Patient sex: F
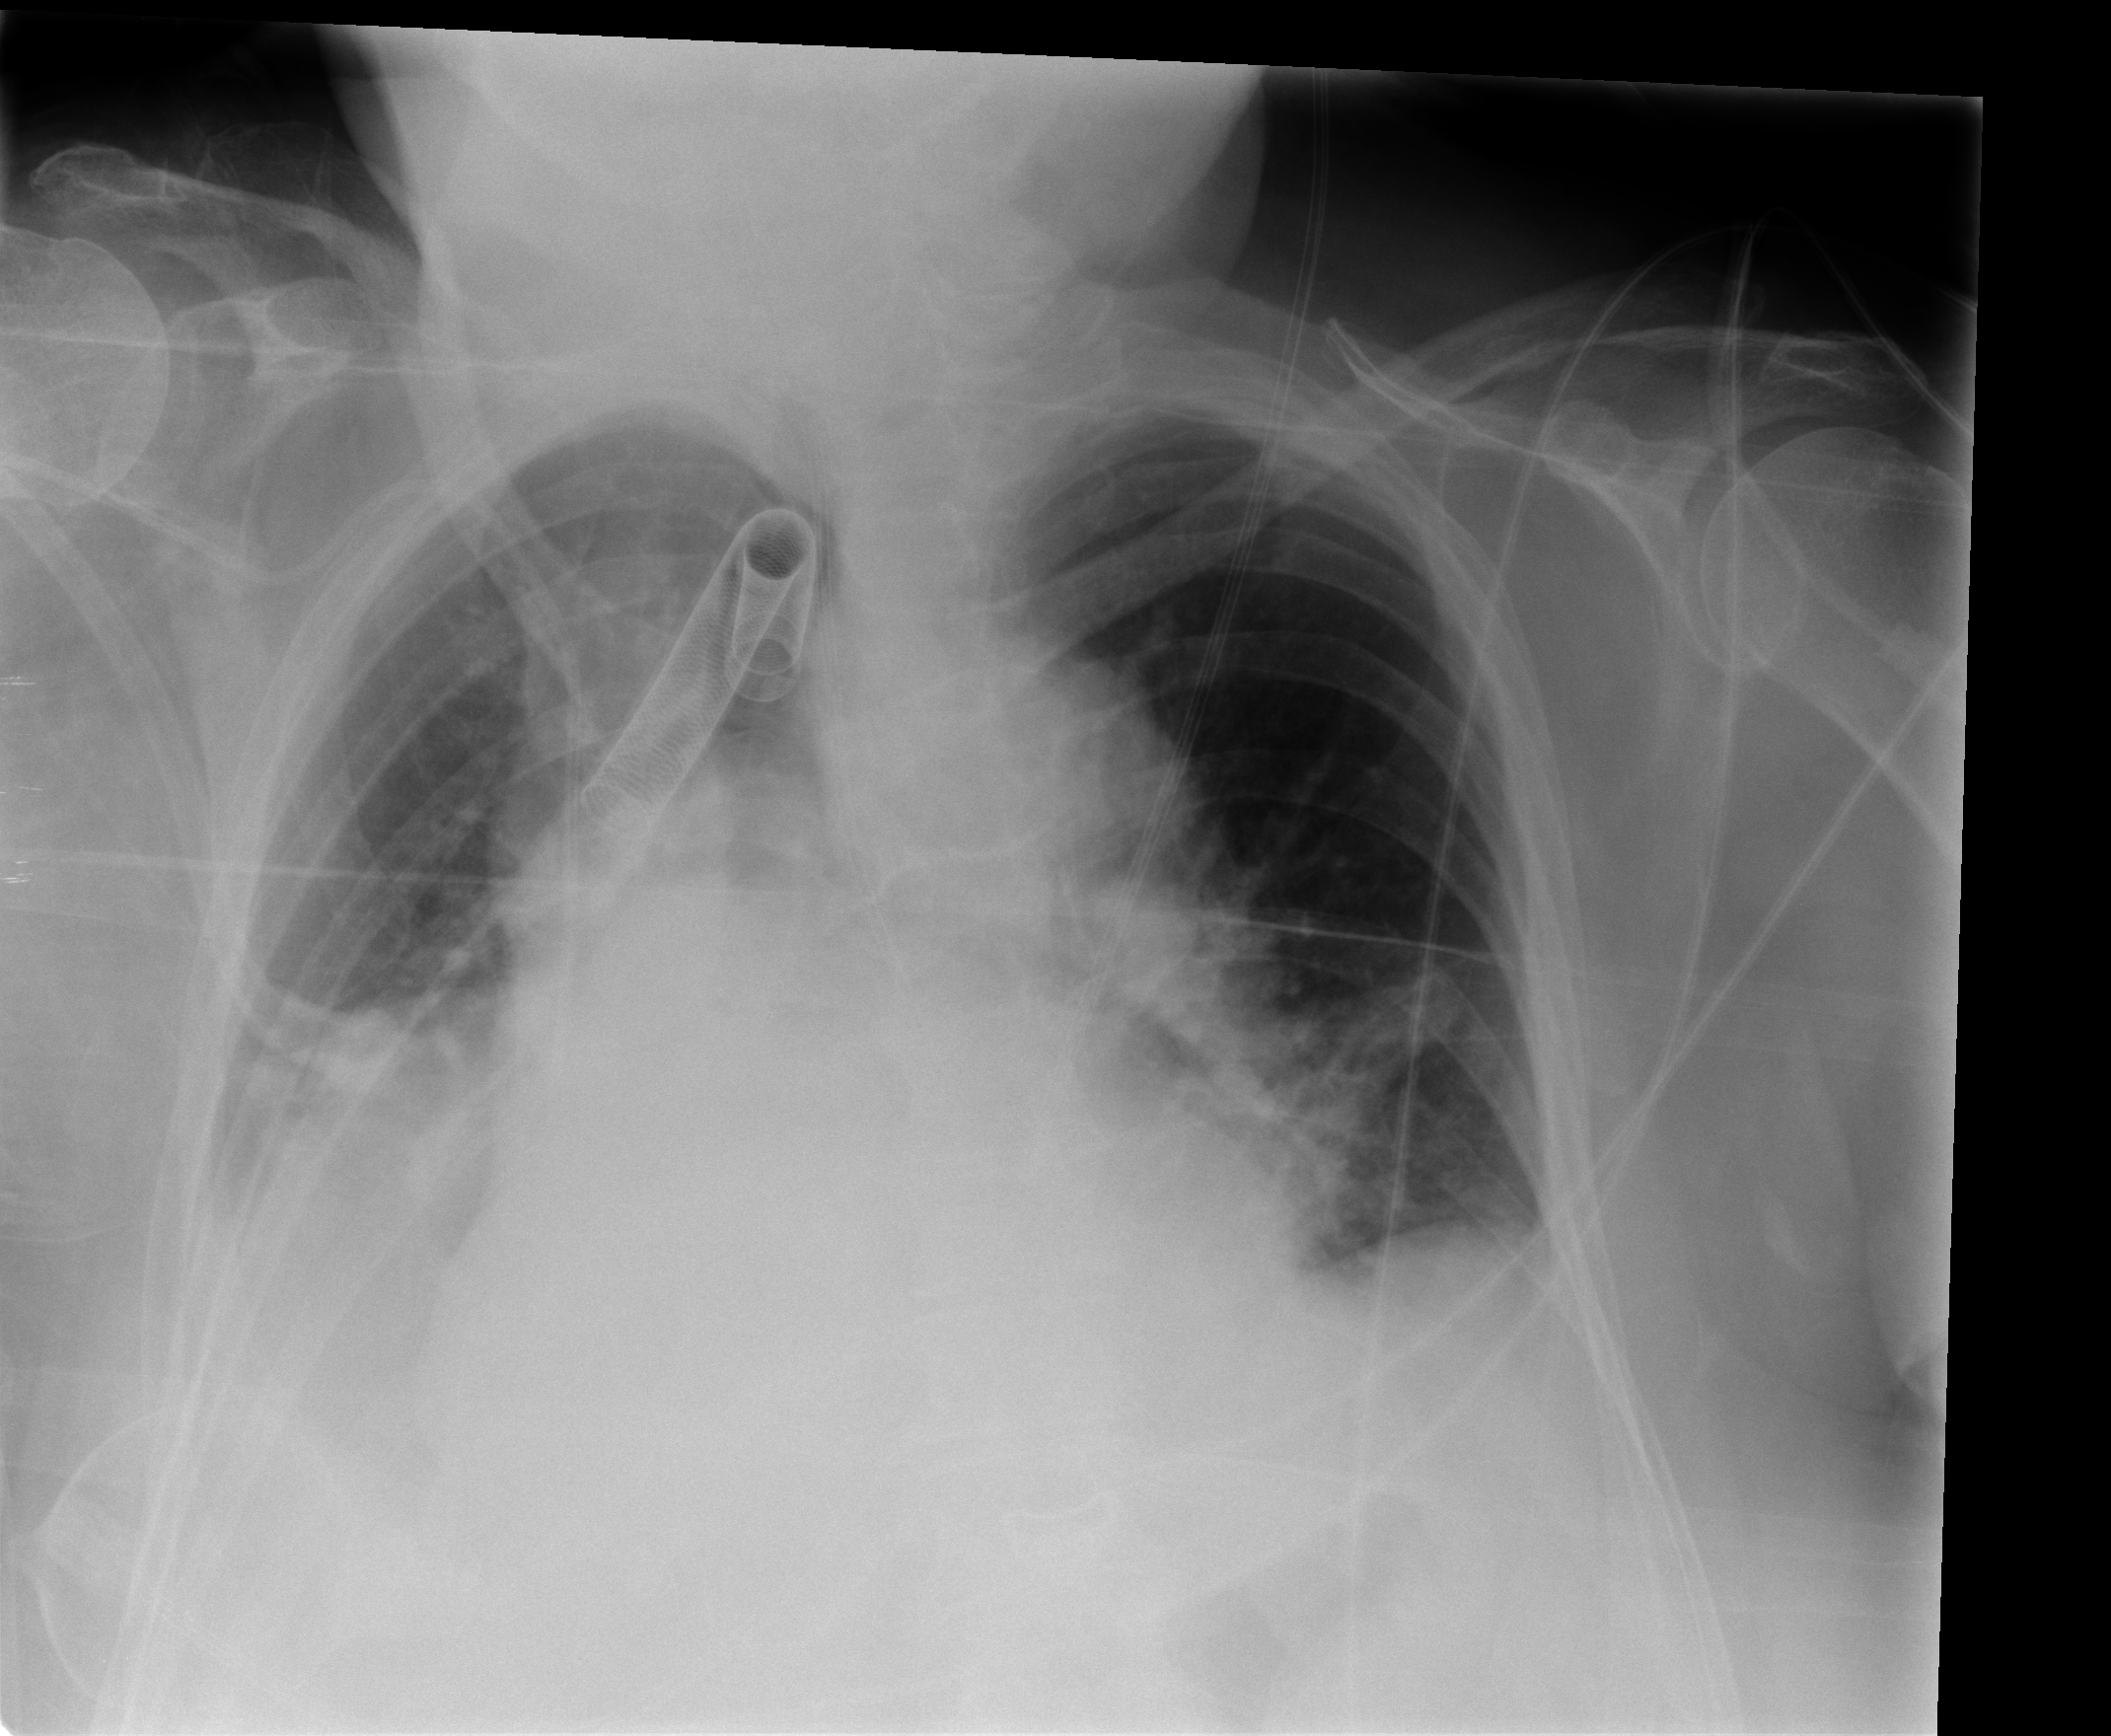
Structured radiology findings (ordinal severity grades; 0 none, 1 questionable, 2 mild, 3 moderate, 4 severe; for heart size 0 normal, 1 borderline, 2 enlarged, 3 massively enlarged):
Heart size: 2
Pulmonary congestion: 2
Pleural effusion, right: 2
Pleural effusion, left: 0
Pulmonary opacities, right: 1
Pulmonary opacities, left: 0
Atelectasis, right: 2
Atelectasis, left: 2